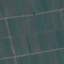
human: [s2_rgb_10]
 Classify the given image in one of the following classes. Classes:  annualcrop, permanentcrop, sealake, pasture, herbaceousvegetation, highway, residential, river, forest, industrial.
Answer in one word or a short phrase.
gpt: PermanentCrop